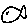
Label: fish